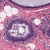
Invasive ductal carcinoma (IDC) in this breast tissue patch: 0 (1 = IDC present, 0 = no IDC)